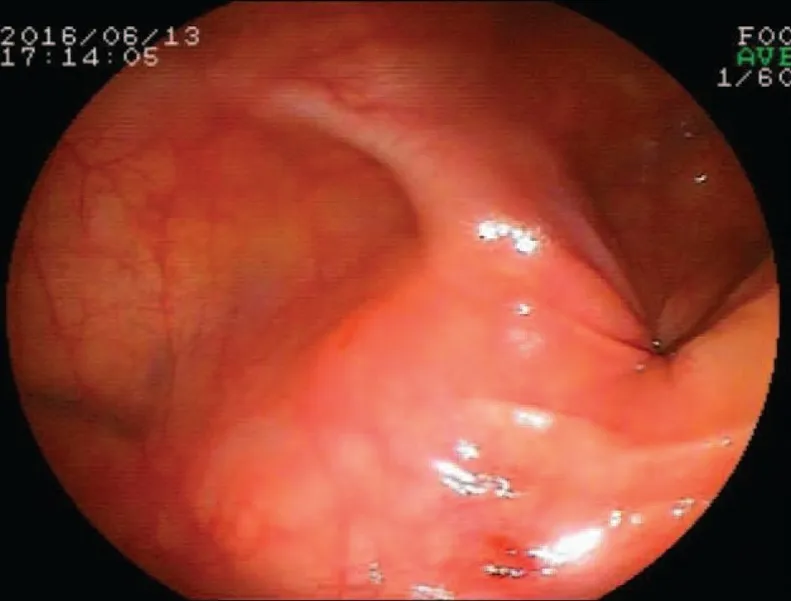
Colonoscopy can be seen descending colon stenosis.
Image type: endoscopy (gi_endoscopy)